Question: I can't see the 'file', 'edit', 'Build', 'Debug', 'Tools', 'Window' and 'Help' buttons in Qt's IDE, and I dont know why.
Maybe there is a key combination like 'ctrl + (a letter or number)' to show it, or maybe a problem with the installation.
Specs/other:
Ubuntu 14.04 LTS
GNOME Shell 3.10.4
This is how my IDE looks like, as you see, there is no toolbar.

What could be the problem?
Thanks in advance.
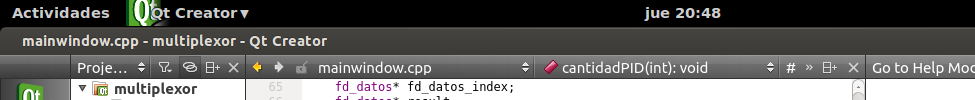
Answer: I am using Gnome3 as my window manager as well and This workaround worked for me
sudo apt-get remove appmenu-qt5
Souce : <URL>
Do let me know if this works for you.